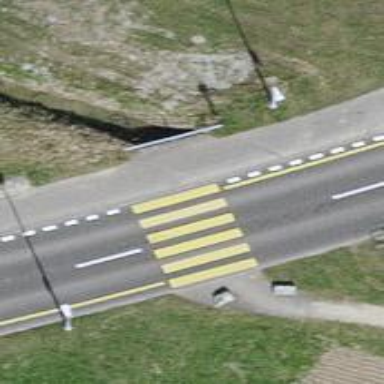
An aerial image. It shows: Secondary road with cycle track on the right side.